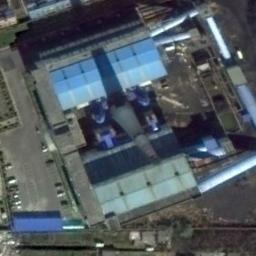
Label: thermal_power_station